Field crop: maize
Growth stage: 2
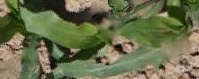
Species: maize